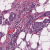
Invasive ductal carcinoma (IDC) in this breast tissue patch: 1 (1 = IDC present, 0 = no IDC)